Question: I need to modify a component, and I've create a simple calendar.
This calendar show some data from sql.
Now i want to make this calendar "navigable" using left and right arrow. What i want is to modify a variable in php, using javascript.
My calendar takes two arguments '$month' and '$year'
With this I create a simple table
First of all I initialize some variables
'''
<?php
$dDay = 1;
$currentDT = mktime(0,0,0,$month,$dDay,$year);
$monthName = $modeldispo->getMonthName($month);
$daysInMonth = date("t",$currentDT);
$stardDateOfWeek = date("w",$currentDT);
$week = array("1"=>"Lun",
"2"=>"Mar",
"3"=>"Mer",
"4"=>"Gio",
"5"=>"Ven",
"6"=>"Sab",
"0"=>"Dom");?>
'''
And than i begin to "draw" the table
'''
<tr>
<td class="tabletitle">Camera</td>
<?php
//draw the row for the days of the week
for($n=$stardDateOfWeek;$n<$daysInMonth+$stardDateOfWeek;$n++){
if($week[$n%7]=="Dom"){ ?>
<td class="tabletitleRed"><?php echo $week[$n%7]; ?></td>
<?php }
else {?>
<td class="tabletitle"><?php echo $week[$n%7]; ?></td>
<?php
} }?>
</tr>
'''
And then I do the same for the days of the month, printing the information carried from the db.
That's the result

I just want to modify the global variable '$month' (and in case '$year' too) adding an event to the left and right arrow.
I tried to add a javascript function to my page, but it doesn't work. How can i add a javascript function to modify that php variable?
Thanks
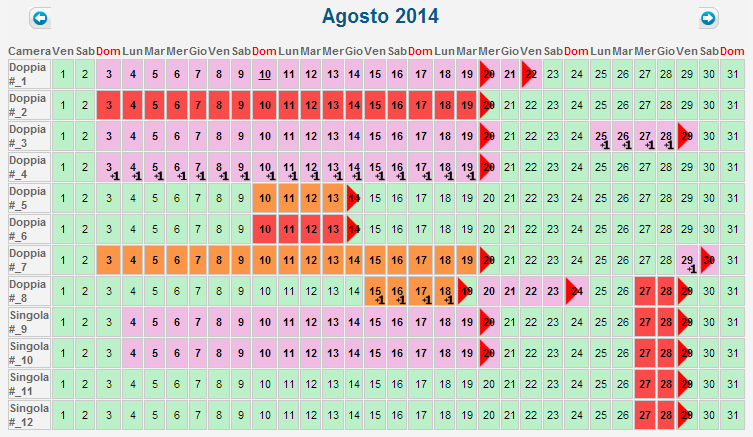
Answer: You can attach an event handler to elements using jQuery. First, load the library by placing the following at the top of the layout files where the calendar is built out:
'''
JHtml::_('jquery.framework');
'''
Then at the bottom of the sane file add the following:
'''
<script>
(function ($){
$(document).on('click', '#myButtonId', function(e) {
e.preventDefault();
// insert code to alter variables here
});
})(jQuery);
</script>
'''
Not sure if you need help changing the variables in the DOM, but depending on how and where these values are stored the process differs. If so, let me know the discuss and I can post an example.